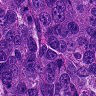
Metastatic tissue present: yes